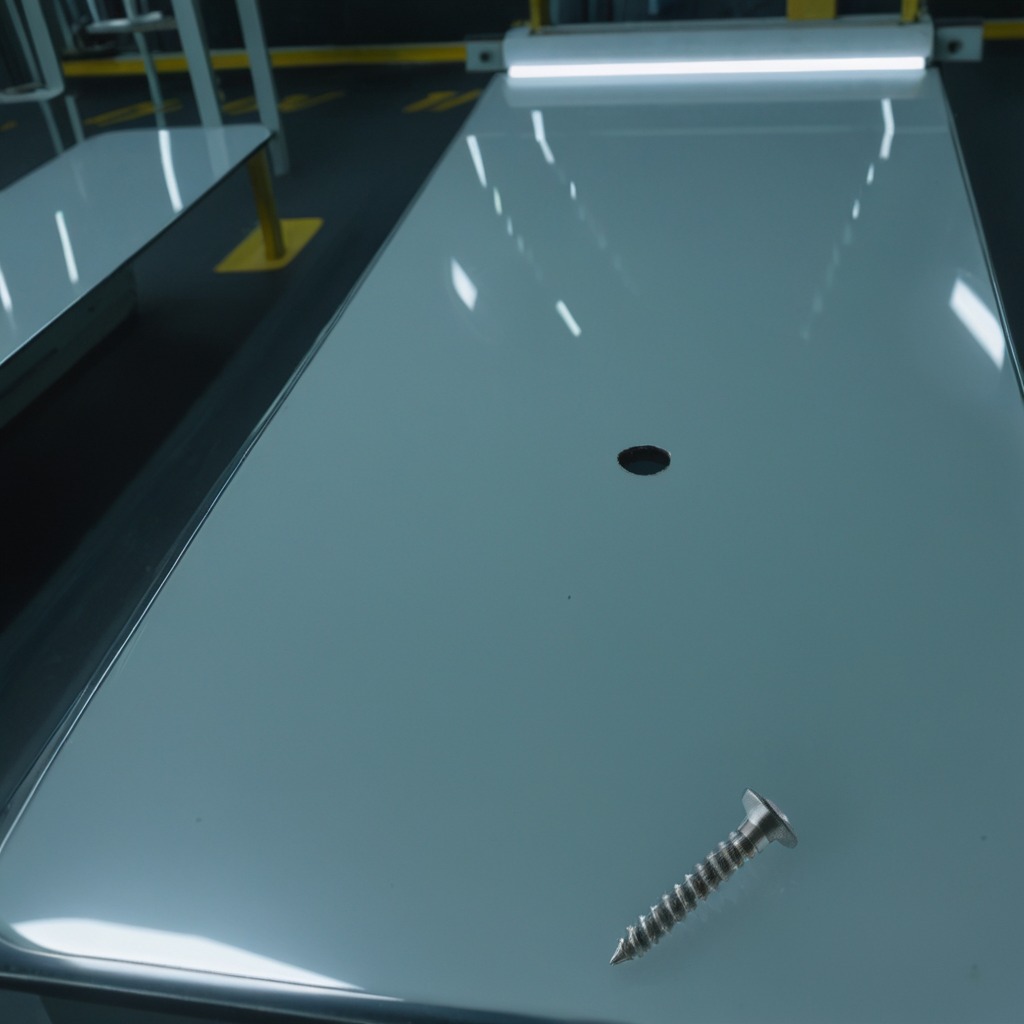
A metal screw is lying on the high-gloss table in a ship maintenance bay industrial lighting.